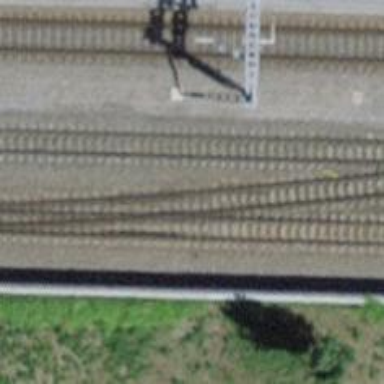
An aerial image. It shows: Narrow-gauge railway track electrified by contact line.